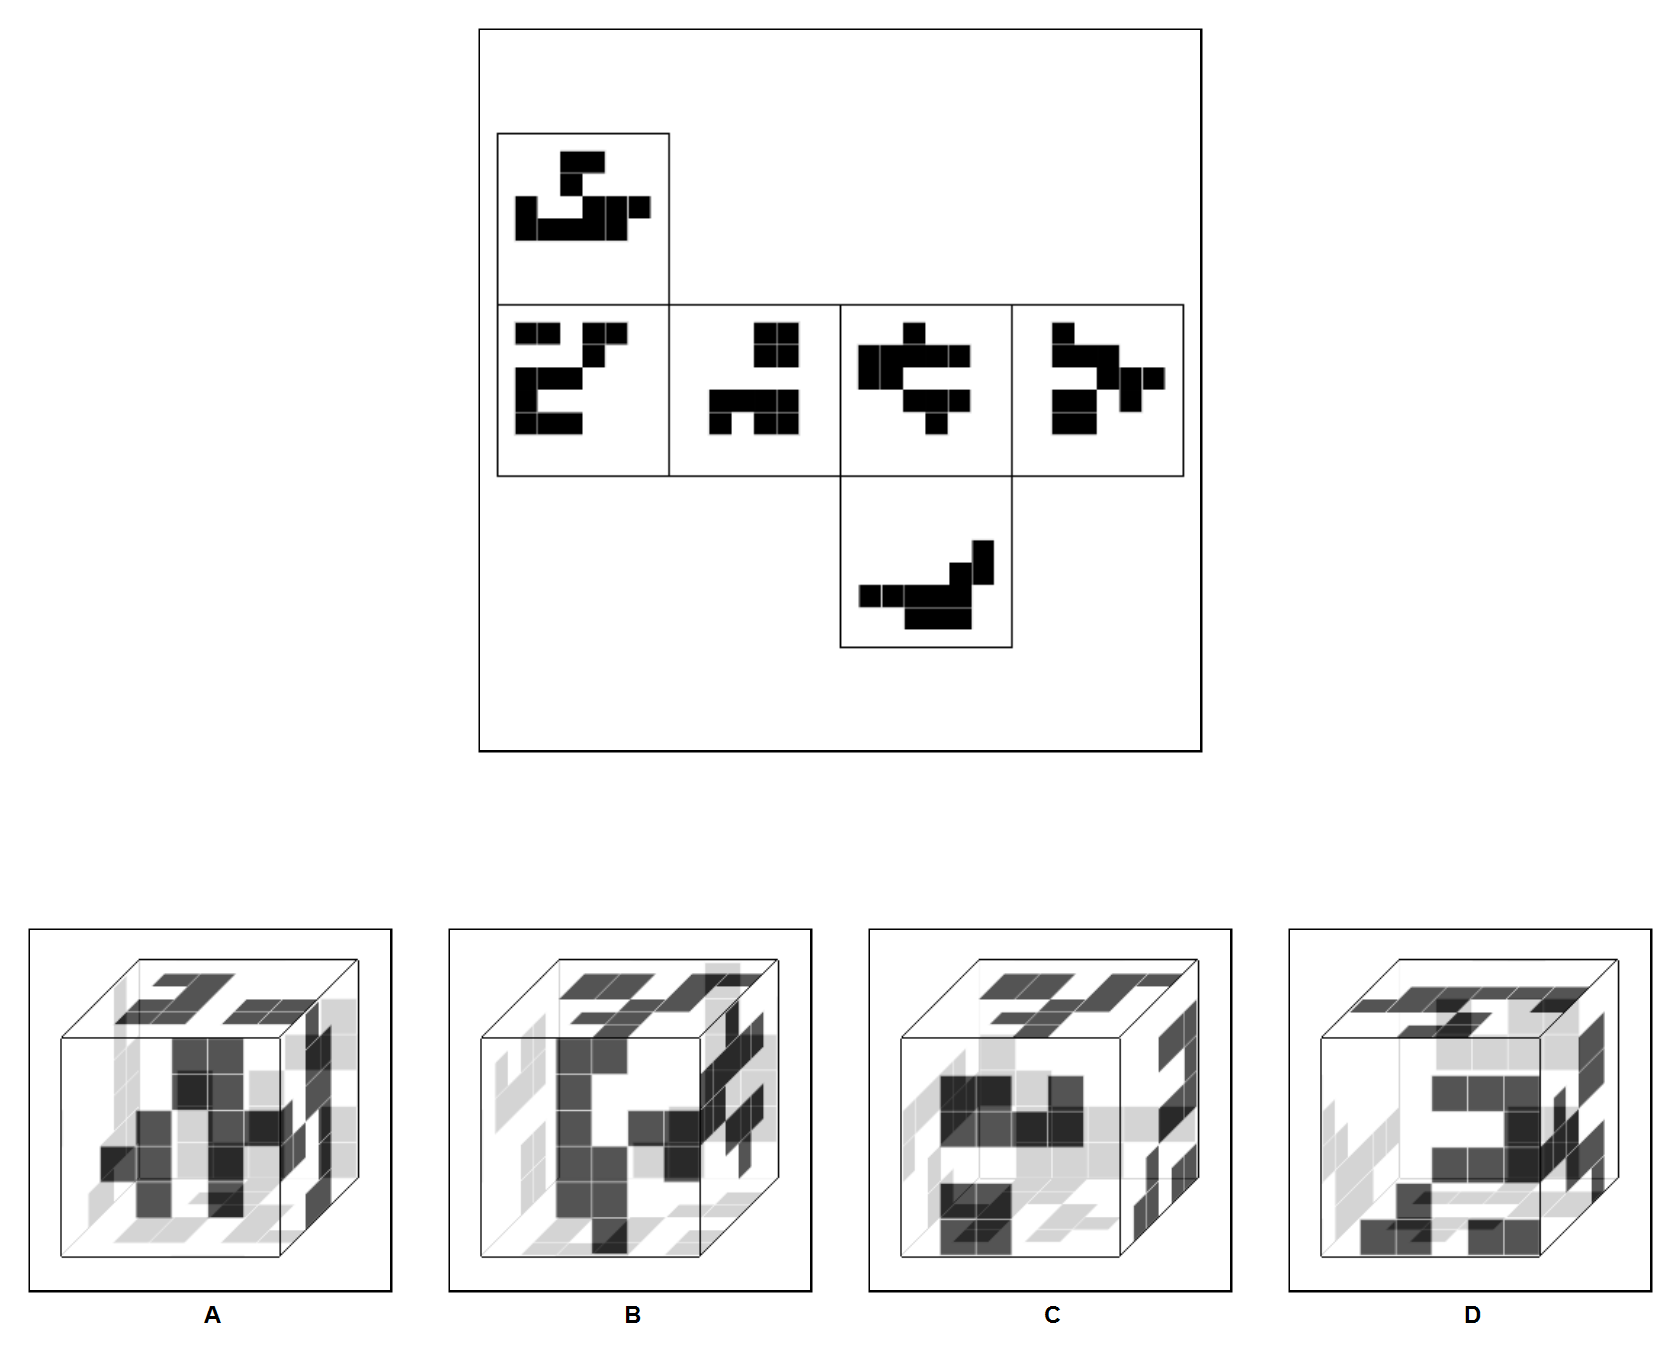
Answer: A